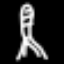
Label: The Eiffel Tower